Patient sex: M
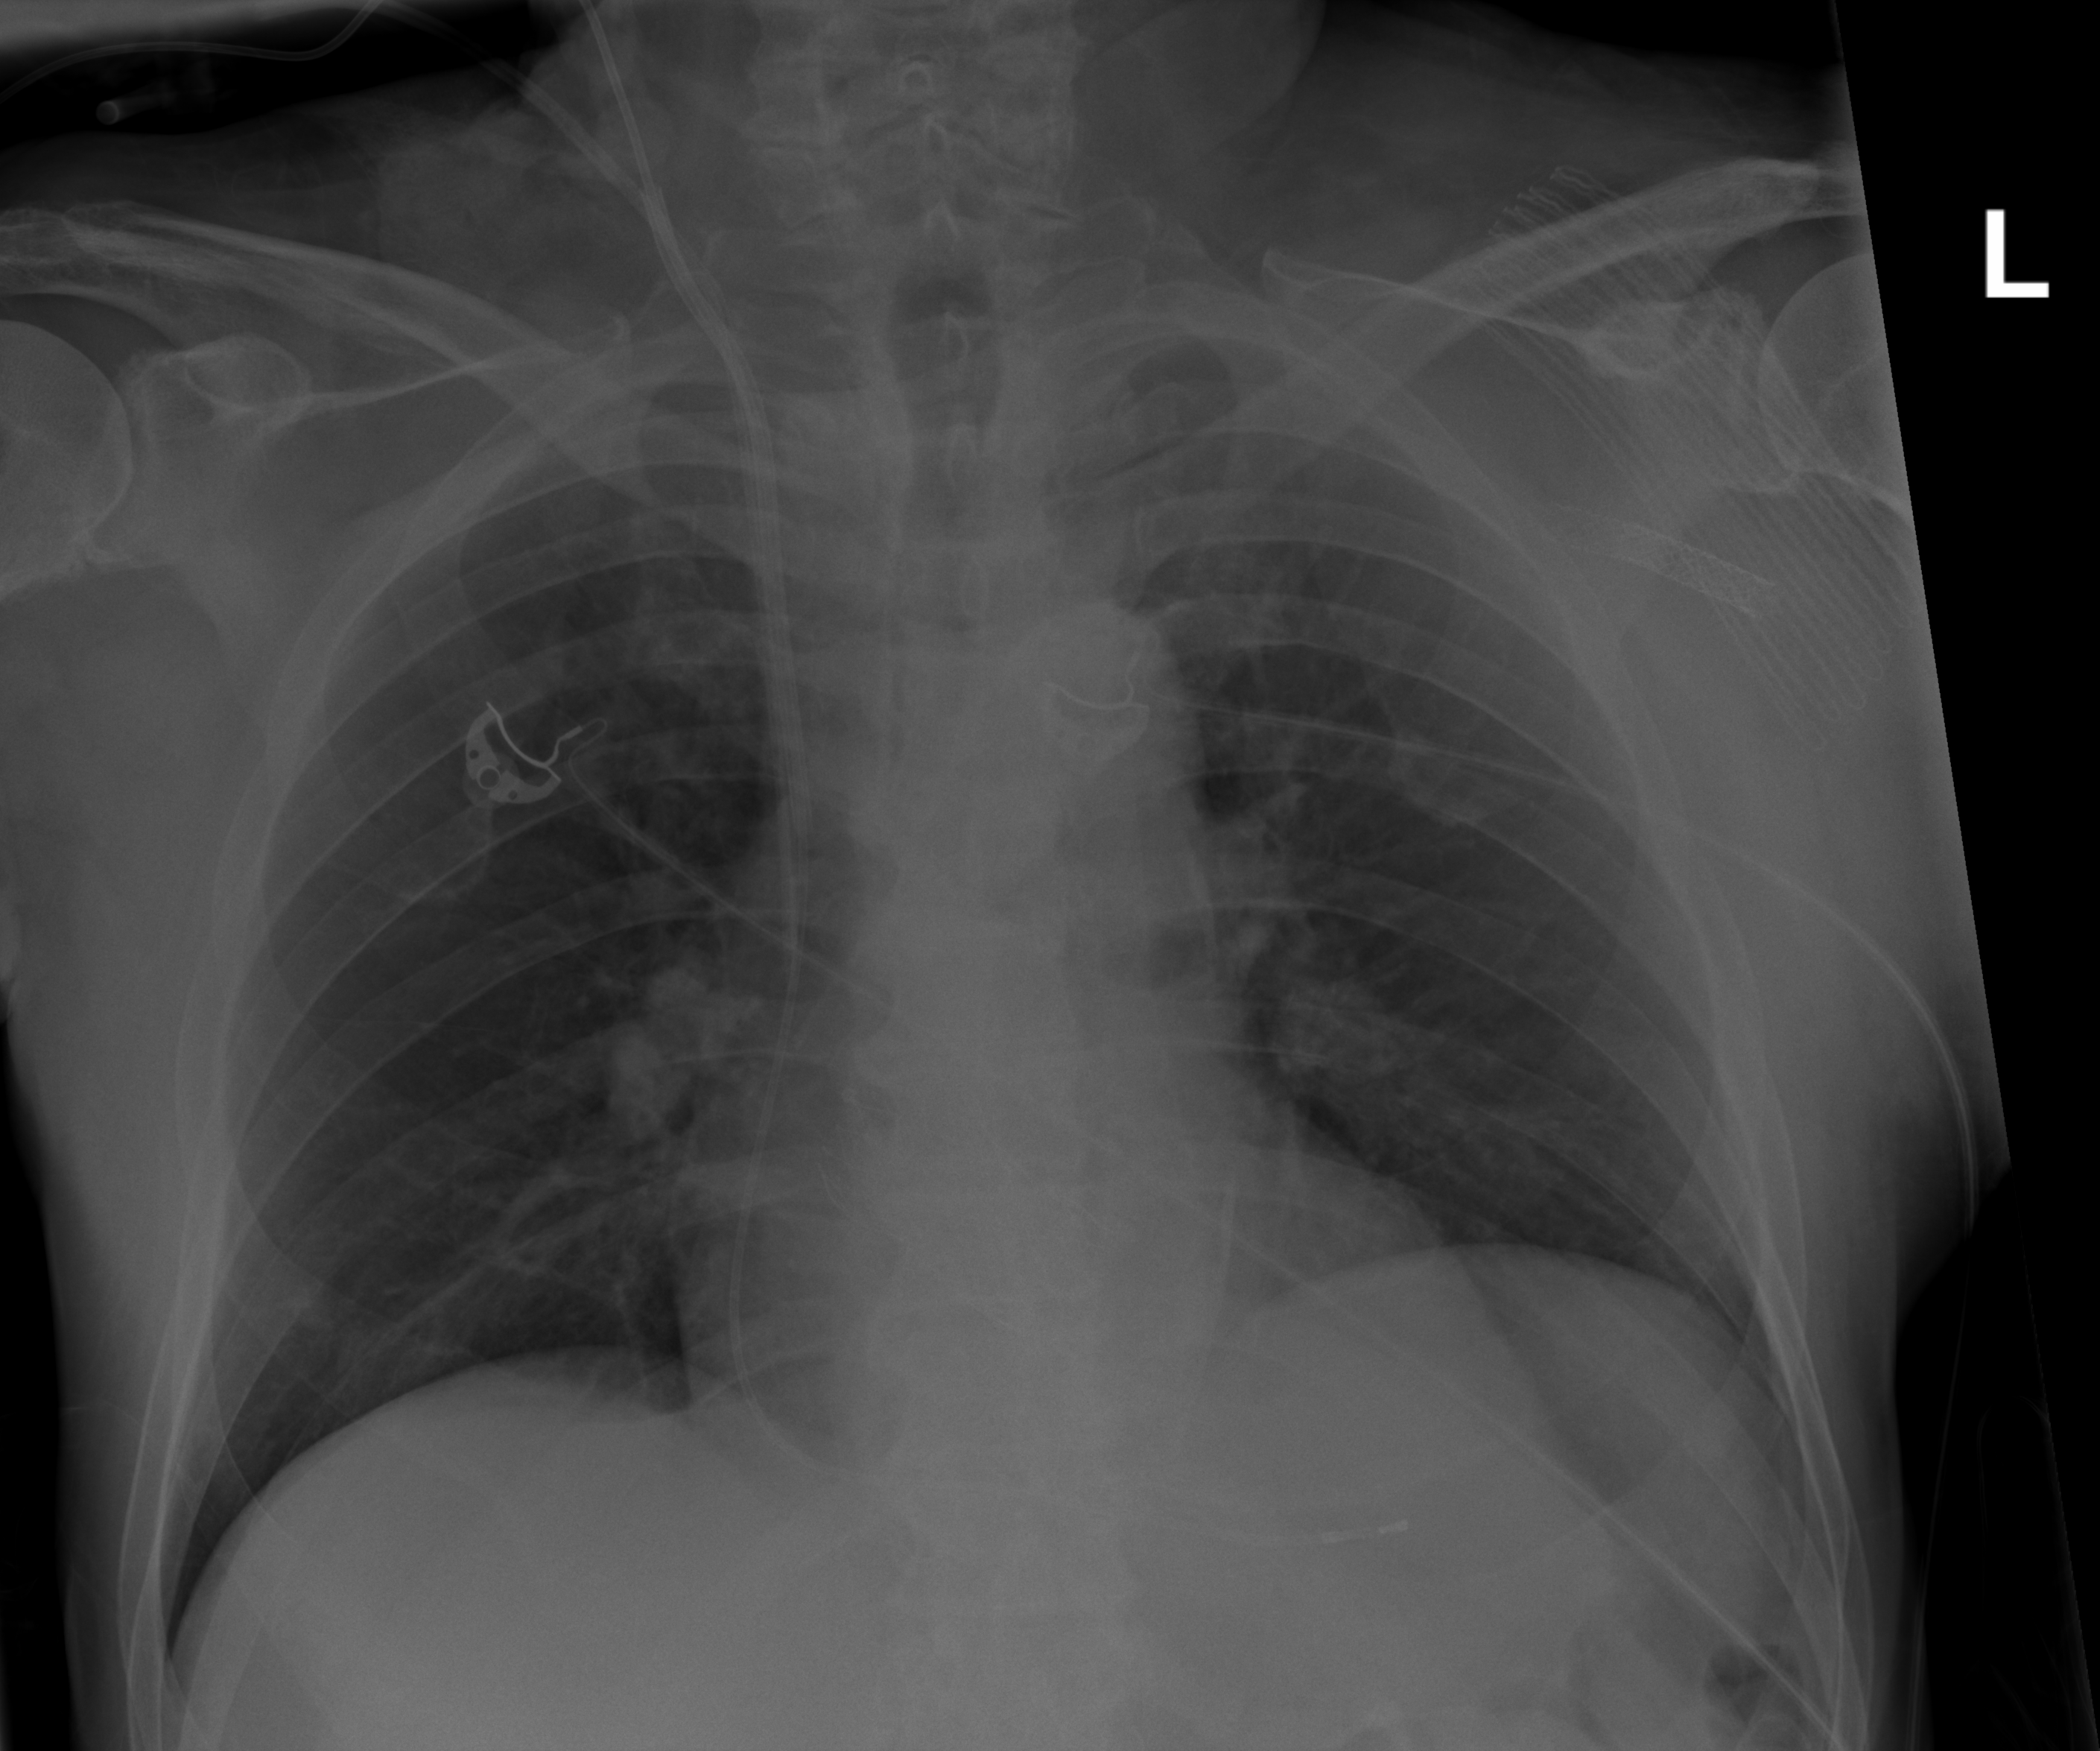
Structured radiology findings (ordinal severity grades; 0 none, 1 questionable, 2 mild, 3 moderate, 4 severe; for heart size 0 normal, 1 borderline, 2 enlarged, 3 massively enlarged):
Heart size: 0
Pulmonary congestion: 0
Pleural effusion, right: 0
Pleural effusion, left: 0
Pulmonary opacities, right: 0
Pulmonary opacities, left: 0
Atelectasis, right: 2
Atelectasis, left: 2